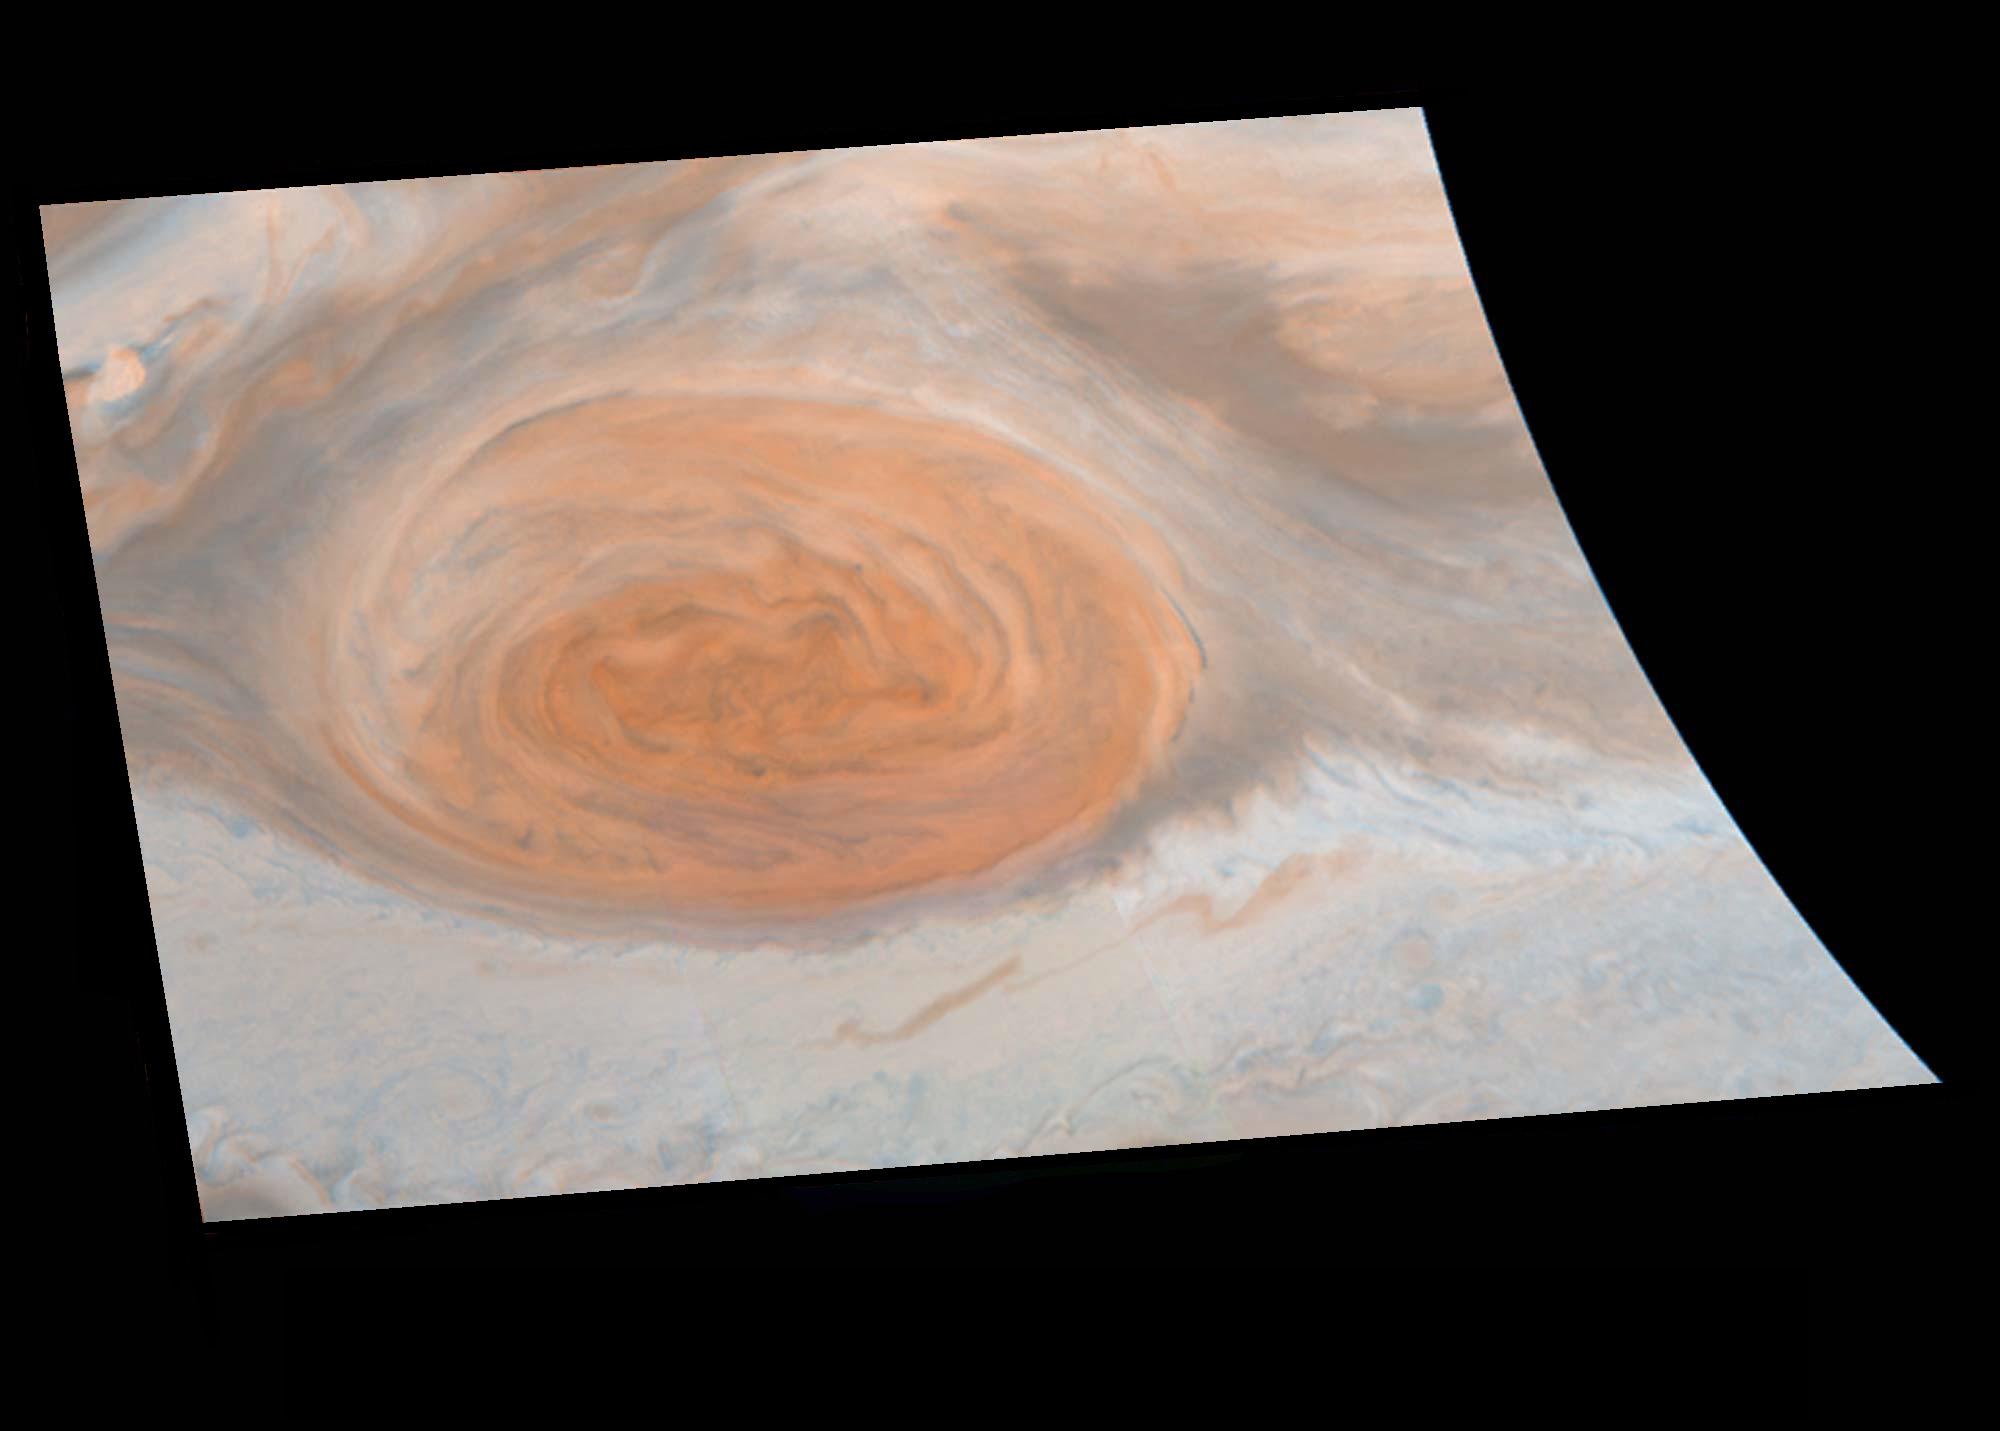
True Color of Jupiter Great Red Spot Jupiter, Galileo